Interaction volume radius: 5 \u00c5
Interaction volume height: 25 \u00c5
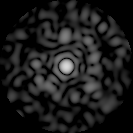
Disorder parameter: 0.7832